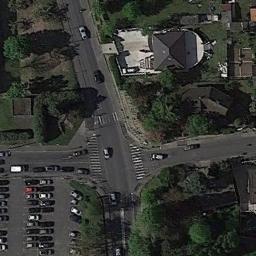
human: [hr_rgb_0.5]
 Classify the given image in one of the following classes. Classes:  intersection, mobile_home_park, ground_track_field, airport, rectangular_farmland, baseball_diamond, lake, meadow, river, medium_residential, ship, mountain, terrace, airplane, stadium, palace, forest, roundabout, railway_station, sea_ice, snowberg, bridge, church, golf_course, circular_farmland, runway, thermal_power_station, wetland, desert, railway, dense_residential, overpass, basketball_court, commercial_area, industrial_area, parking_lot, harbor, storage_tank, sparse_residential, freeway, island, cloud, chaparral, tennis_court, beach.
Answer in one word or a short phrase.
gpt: intersection